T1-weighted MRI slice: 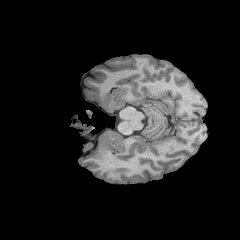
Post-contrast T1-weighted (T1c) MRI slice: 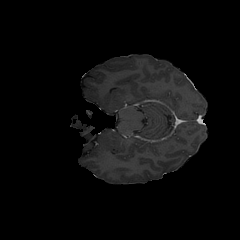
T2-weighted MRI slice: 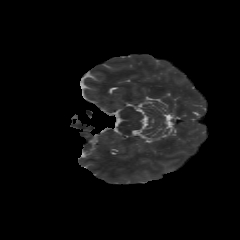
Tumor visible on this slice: yes